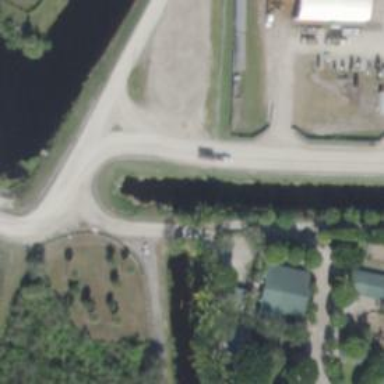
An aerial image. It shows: Culvert underpass for canal.